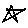
Label: star